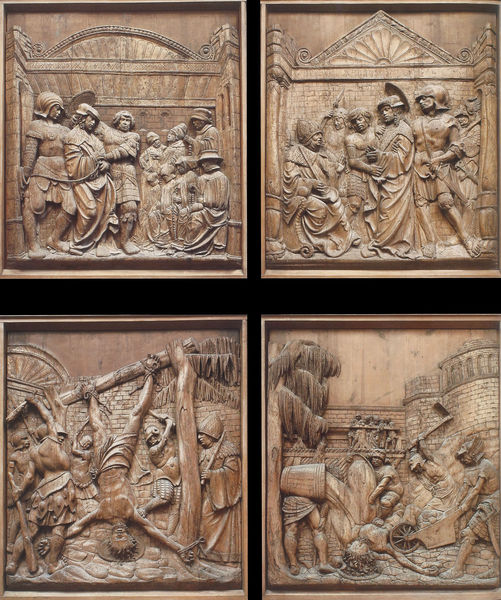
Titel: Hochaltar der ehemaligen Stiftskirche St. Kastulus in Moosburg
Standort: Moosburg, ehemalige Stiftskirche St. Kastulus (EU - D - Bayern)
Schlagwörter: baum, mann, wasser, menschen, holz, männer, haus, gericht, hinrichtung, steine, tod, flach, relief, giebel, rad, soldaten, tafel, palme, bronze, vier, antike, burg, seil, soldat, tauchen, beten, rüstung, altar, schnitzerei, jesus, axt, qual, religiös, geistliche, palmen, märtyrer, eimer, gefangener, beil, schnitzen, tafeln, martyrium, folter, gefesselt, matyrium, holztafeln, burh, geligiös, martern, taafeln, holzschnitzerein